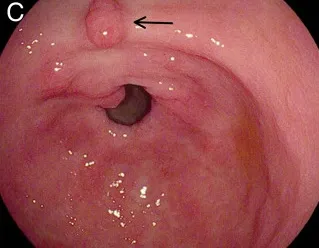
(C) Endoscopic visualization of the gastric antrum and pylorus showing inflammation of the mucosa and a gastric polyp (black arrow).
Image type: endoscopy (gi_endoscopy)